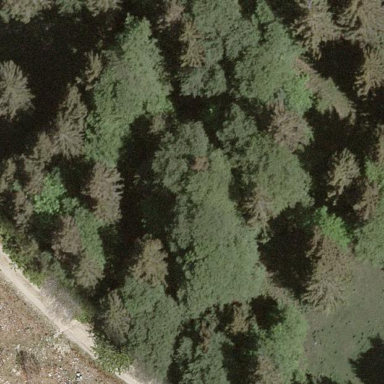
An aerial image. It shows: Forest area.